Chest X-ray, AP view. Patient: 58 years old, sex F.
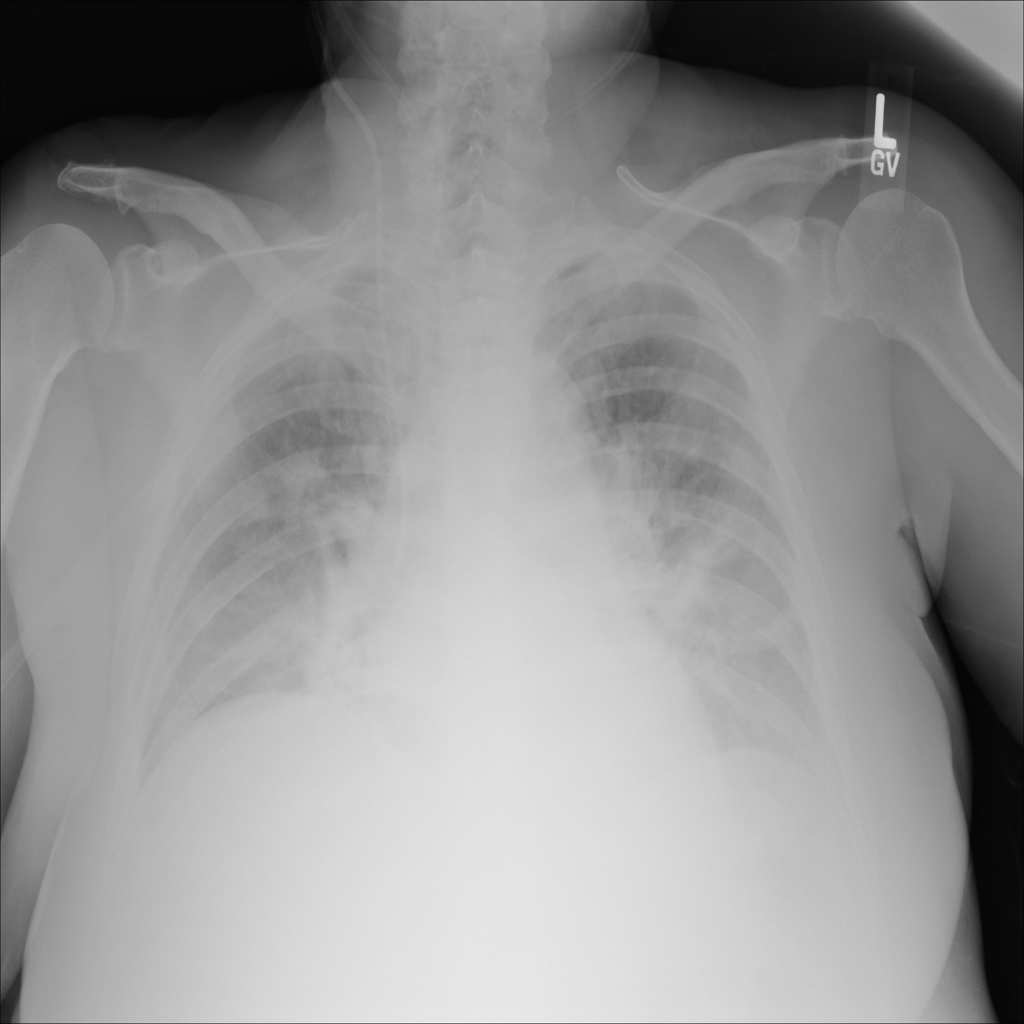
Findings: Atelectasis